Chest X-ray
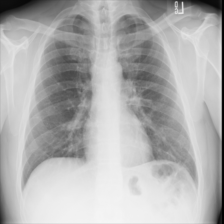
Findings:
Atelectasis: negative
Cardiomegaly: negative
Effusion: negative
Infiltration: negative
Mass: negative
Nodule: negative
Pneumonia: negative
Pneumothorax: negative
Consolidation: negative
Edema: negative
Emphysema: negative
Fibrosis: negative
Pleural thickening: negative
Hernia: negative